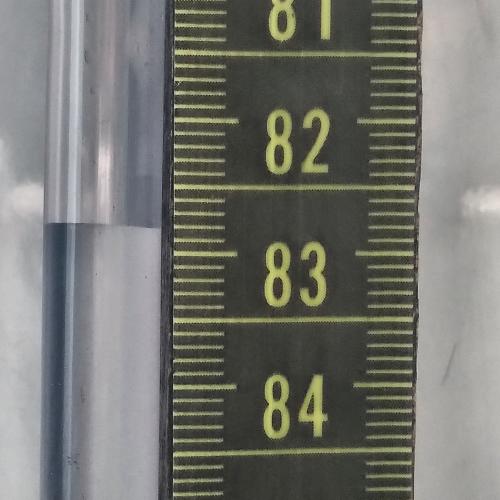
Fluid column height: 82.8 cm